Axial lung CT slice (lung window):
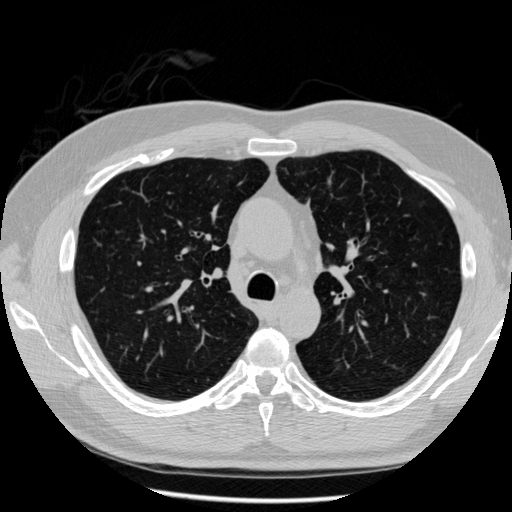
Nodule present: no